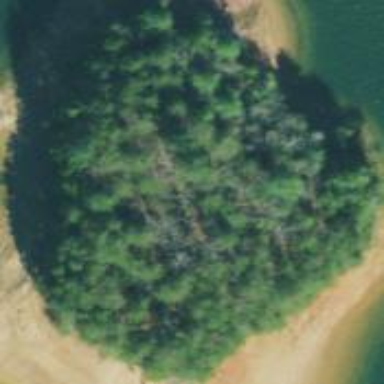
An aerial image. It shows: Islet surrounded by woodland.